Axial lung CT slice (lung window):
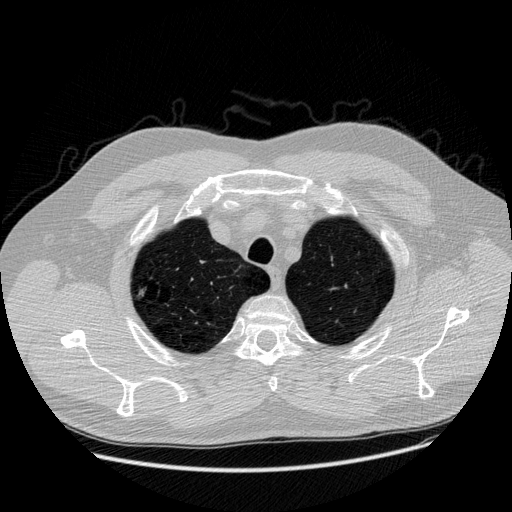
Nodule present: yes
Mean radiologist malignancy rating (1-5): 3